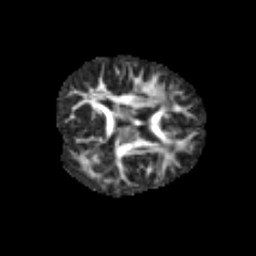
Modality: FA
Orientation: axial
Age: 7
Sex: female
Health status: healthy